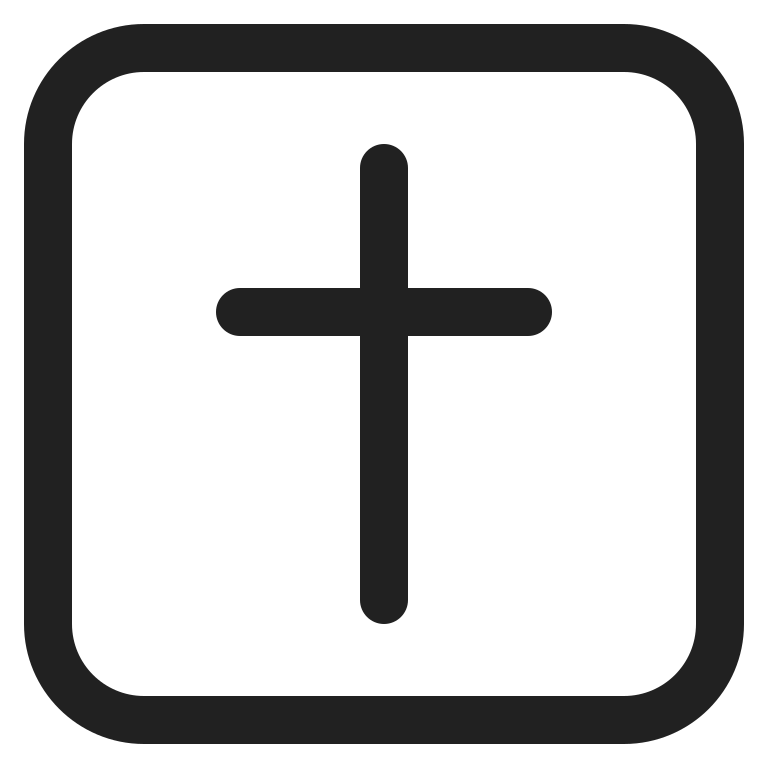
latin cross high contrast